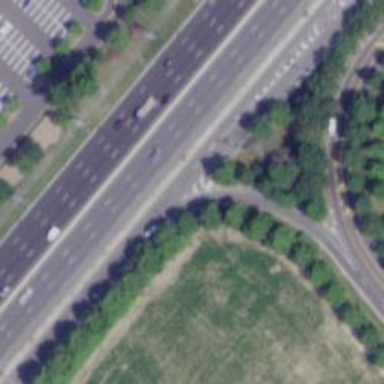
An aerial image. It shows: Trunk link highway.